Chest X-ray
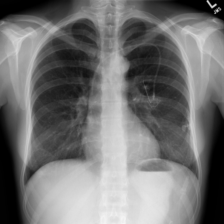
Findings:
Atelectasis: negative
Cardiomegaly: negative
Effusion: negative
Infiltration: negative
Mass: negative
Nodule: negative
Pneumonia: negative
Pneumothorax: negative
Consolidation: negative
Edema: negative
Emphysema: negative
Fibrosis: negative
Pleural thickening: negative
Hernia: negative